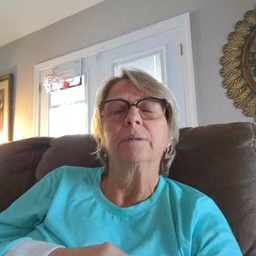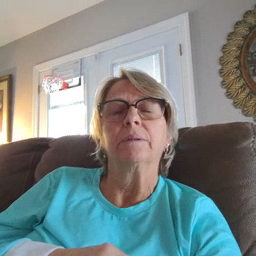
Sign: goose